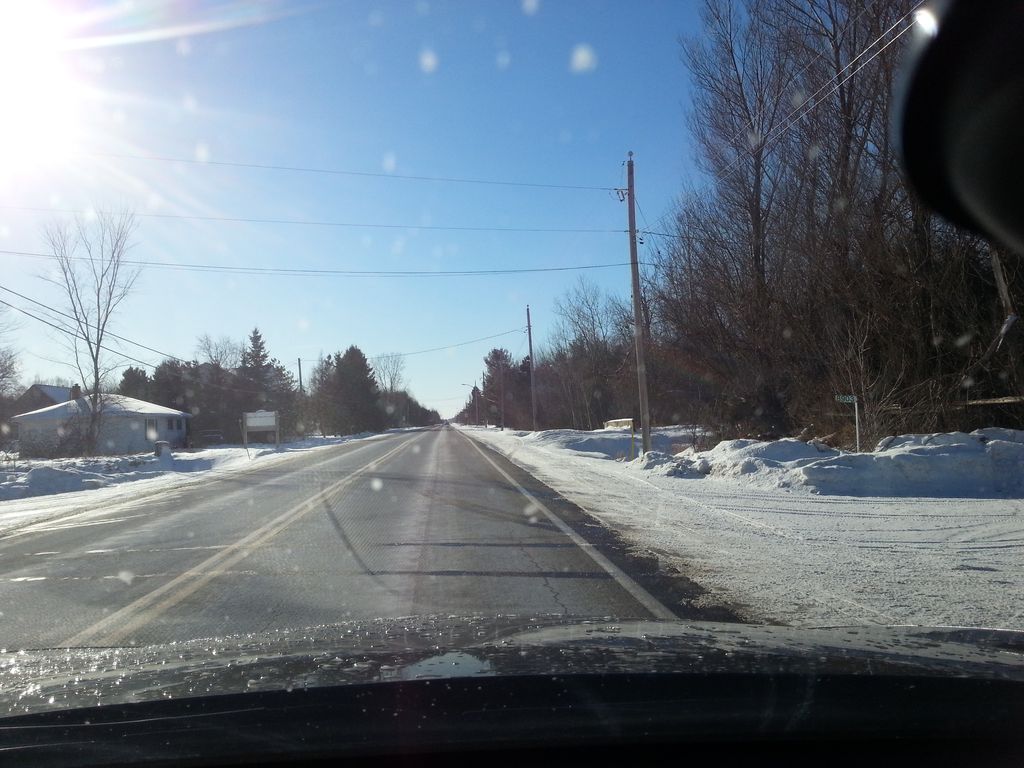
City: ottawa-gatineau